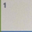
Piece: xx